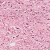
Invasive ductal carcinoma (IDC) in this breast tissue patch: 1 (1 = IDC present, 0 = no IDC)